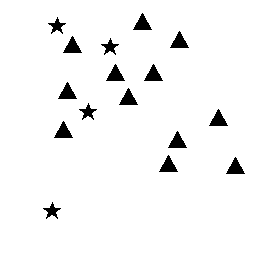
Squares: 0
Triangles: 12
Stars: 4
Total shapes: 16